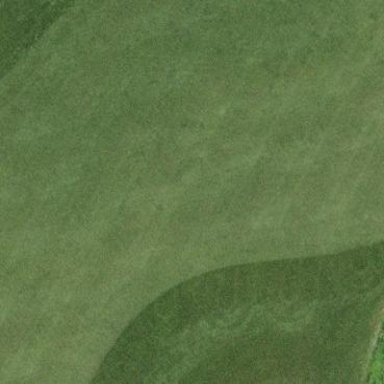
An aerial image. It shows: Grassy area designated as golf fairway.